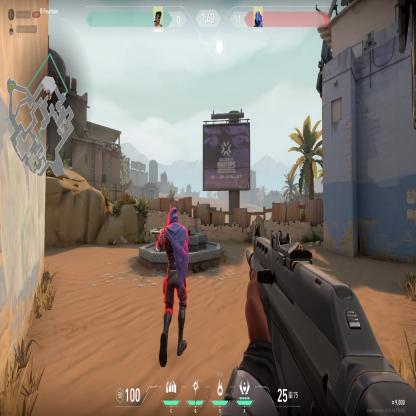
Label: enemy